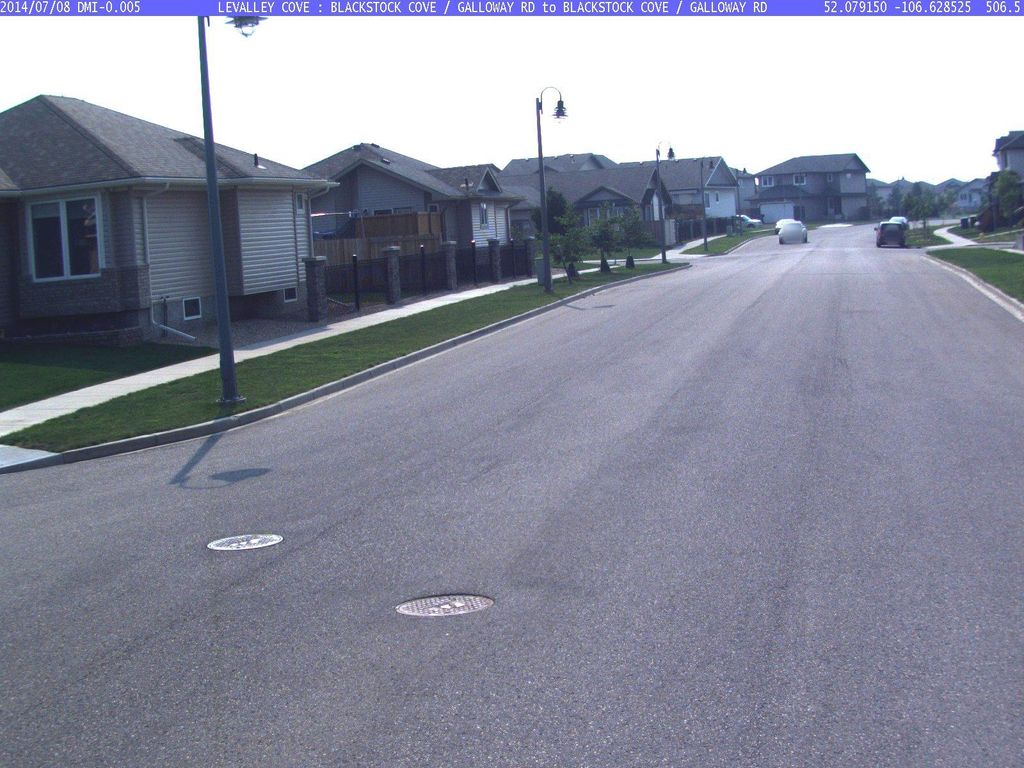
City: saskatoon